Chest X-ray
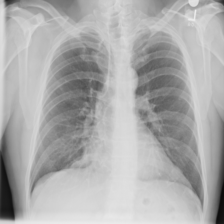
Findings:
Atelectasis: negative
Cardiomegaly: negative
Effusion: negative
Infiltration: negative
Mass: negative
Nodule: negative
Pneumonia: negative
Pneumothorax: negative
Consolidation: negative
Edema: negative
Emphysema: negative
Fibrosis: negative
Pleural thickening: negative
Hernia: negative